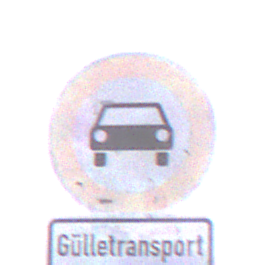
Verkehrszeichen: VerbotKraftwagen
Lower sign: BesondereFahrzeugeUndTransportgueter12
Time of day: SunriseSunset
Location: Outdoor (Urban)
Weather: Clear
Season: NotSpecified
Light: Natural